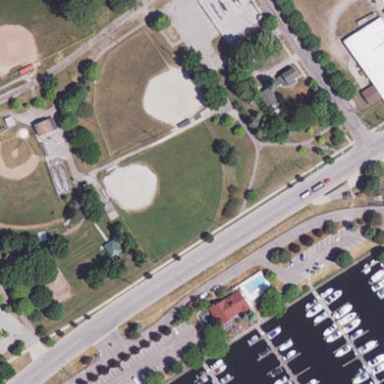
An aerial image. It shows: Baseball pitch for leisure and sports activities.